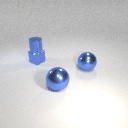
small blue metal cube to the left of large blue metal sphere